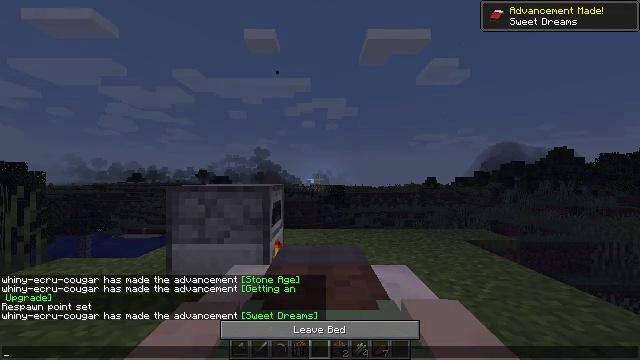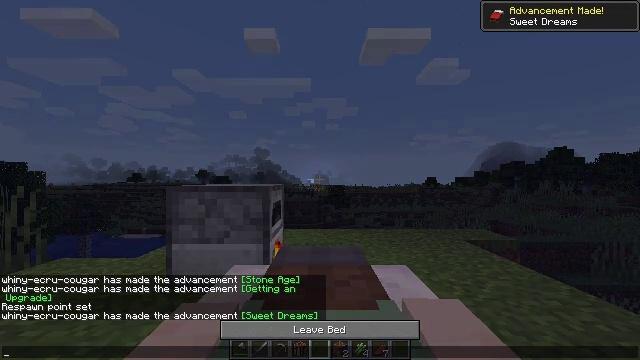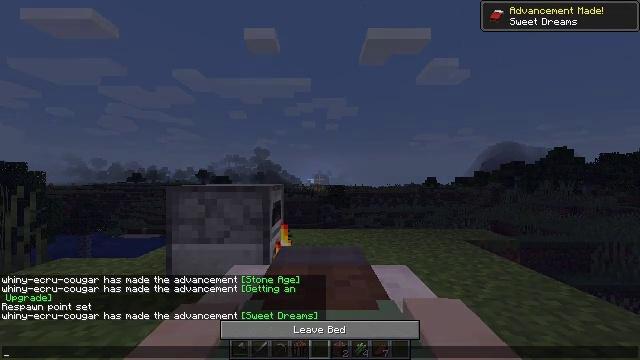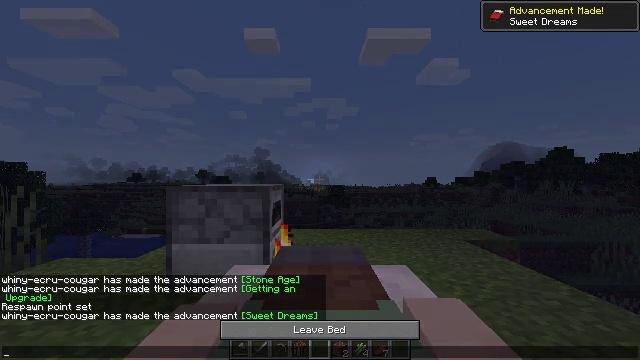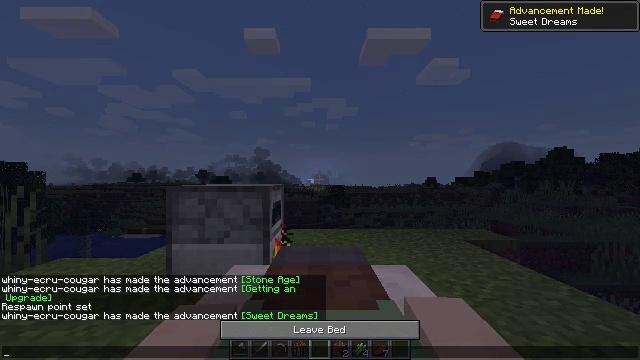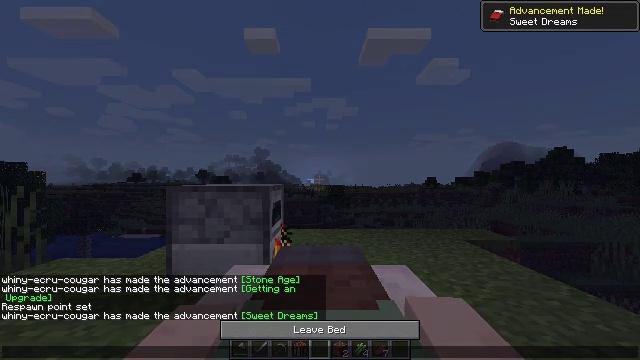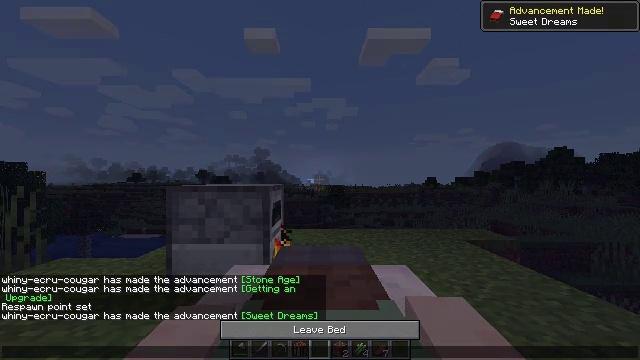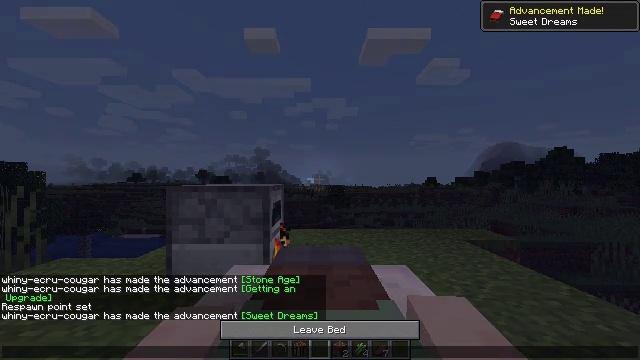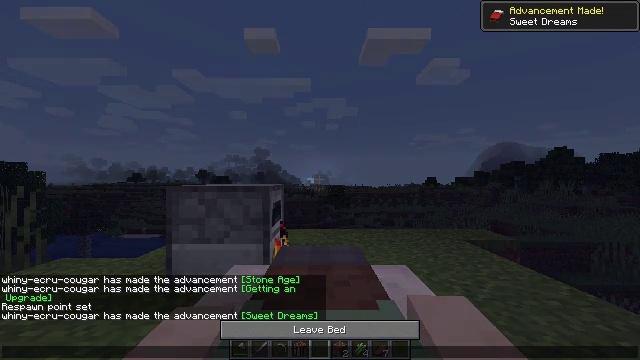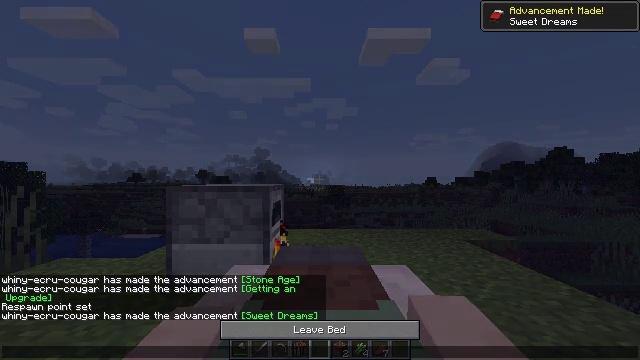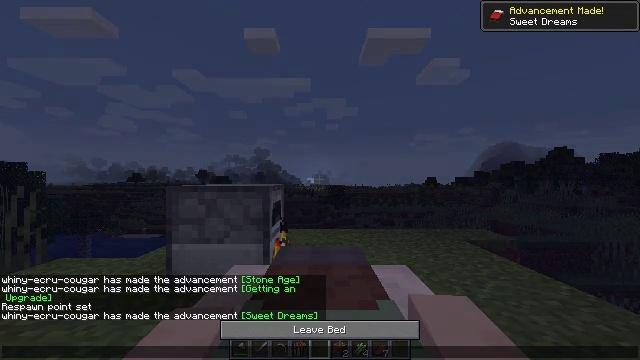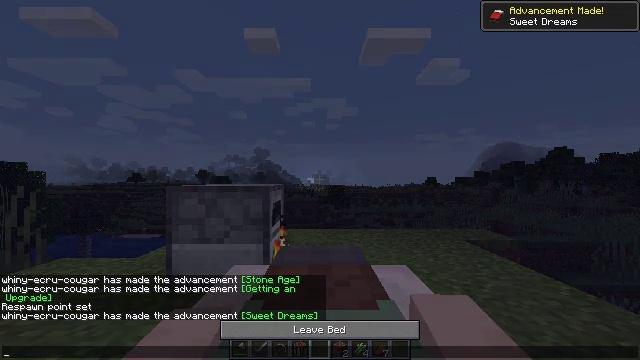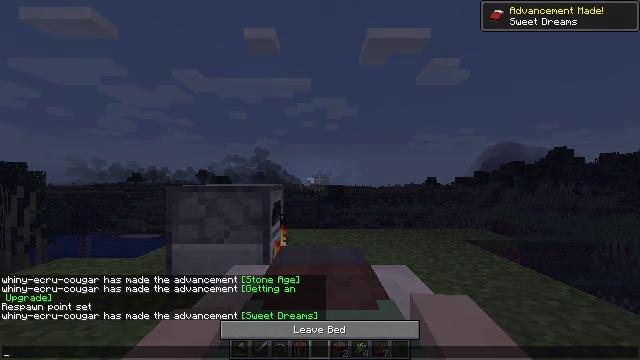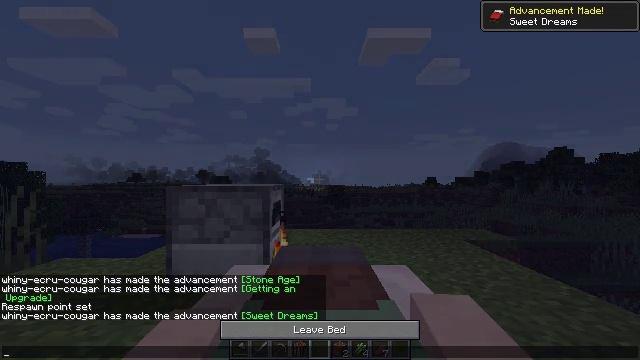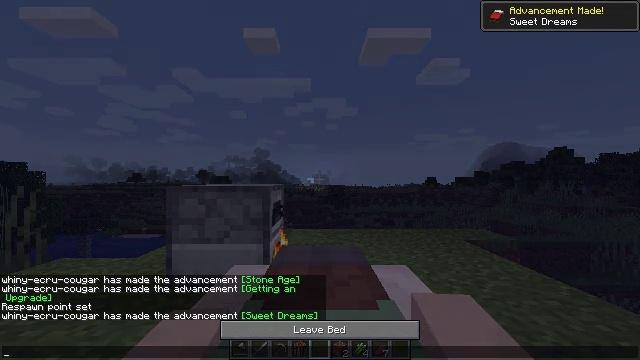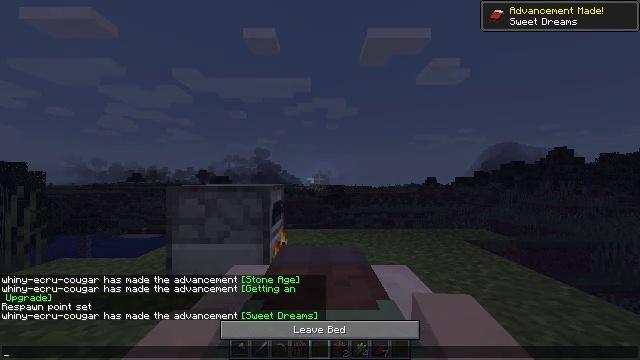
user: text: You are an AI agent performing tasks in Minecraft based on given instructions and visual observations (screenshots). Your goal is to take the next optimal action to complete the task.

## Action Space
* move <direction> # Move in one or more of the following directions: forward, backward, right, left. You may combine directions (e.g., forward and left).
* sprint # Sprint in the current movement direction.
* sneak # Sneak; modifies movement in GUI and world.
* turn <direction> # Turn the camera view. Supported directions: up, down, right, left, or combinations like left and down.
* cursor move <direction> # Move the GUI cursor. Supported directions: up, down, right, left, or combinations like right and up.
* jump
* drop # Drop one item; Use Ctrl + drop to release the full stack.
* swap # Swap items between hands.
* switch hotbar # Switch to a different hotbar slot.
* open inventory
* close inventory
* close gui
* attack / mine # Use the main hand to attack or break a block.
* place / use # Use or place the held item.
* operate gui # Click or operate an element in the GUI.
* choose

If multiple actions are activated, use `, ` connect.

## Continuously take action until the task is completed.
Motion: motion action
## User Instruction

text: Prepare a cooked chicken by using a furnace.
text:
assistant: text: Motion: no_op
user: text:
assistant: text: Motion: no_op
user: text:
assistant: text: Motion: no_op
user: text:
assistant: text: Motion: no_op
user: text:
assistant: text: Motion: no_op
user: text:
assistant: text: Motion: no_op
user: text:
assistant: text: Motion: no_op
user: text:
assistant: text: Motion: no_op
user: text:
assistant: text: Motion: no_op
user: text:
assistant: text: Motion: no_op
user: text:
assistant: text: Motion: no_op
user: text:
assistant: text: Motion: no_op
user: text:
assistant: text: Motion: no_op
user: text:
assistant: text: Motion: no_op
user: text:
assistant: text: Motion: no_op
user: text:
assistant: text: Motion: no_op
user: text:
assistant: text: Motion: no_op
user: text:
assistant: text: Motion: no_op
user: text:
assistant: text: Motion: no_op
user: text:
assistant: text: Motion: no_op
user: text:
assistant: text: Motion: no_op
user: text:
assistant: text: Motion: no_op
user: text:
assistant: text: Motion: no_op
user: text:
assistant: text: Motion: no_op
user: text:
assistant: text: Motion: no_op
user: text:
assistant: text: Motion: no_op
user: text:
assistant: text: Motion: no_op
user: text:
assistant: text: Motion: no_op
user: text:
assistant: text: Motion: no_op
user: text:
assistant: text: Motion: no_op